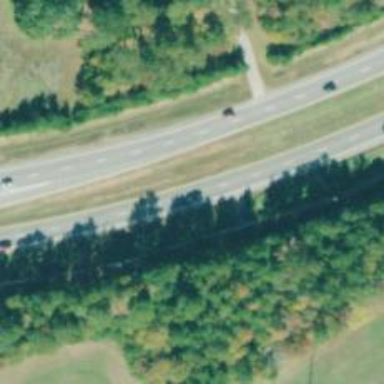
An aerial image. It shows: Asphalt trunk highway which is also expressway.